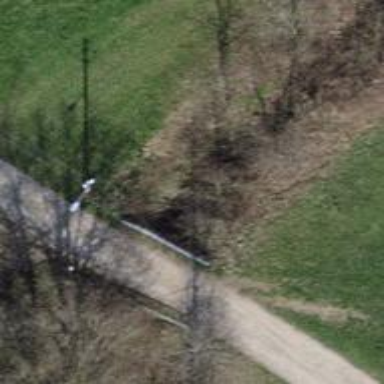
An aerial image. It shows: Culvert tunnel.